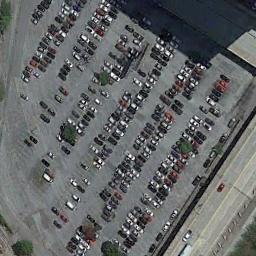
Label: parking_lot